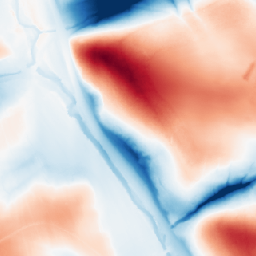
Category: classical
Decomposition family: gaussian_anisotropic
Decomposition parameters: sigma_x: 2
sigma_y: 50
Upsampling method: nearest
Upsampling parameters: scale: 8
Upsampling scale: 8